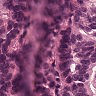
Metastatic tissue present: yes